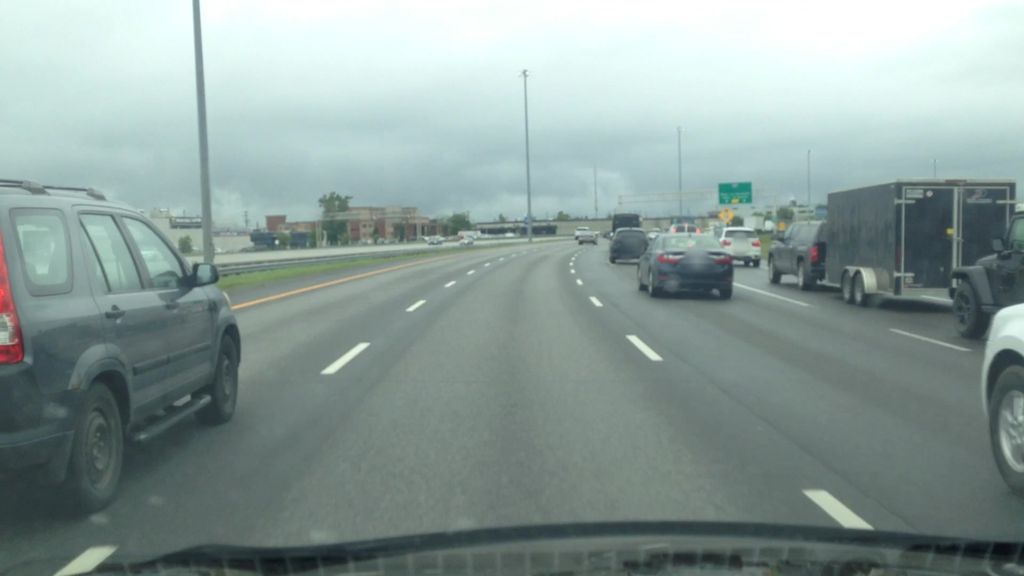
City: montreal